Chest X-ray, PA view. Patient: 47 years old, sex M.
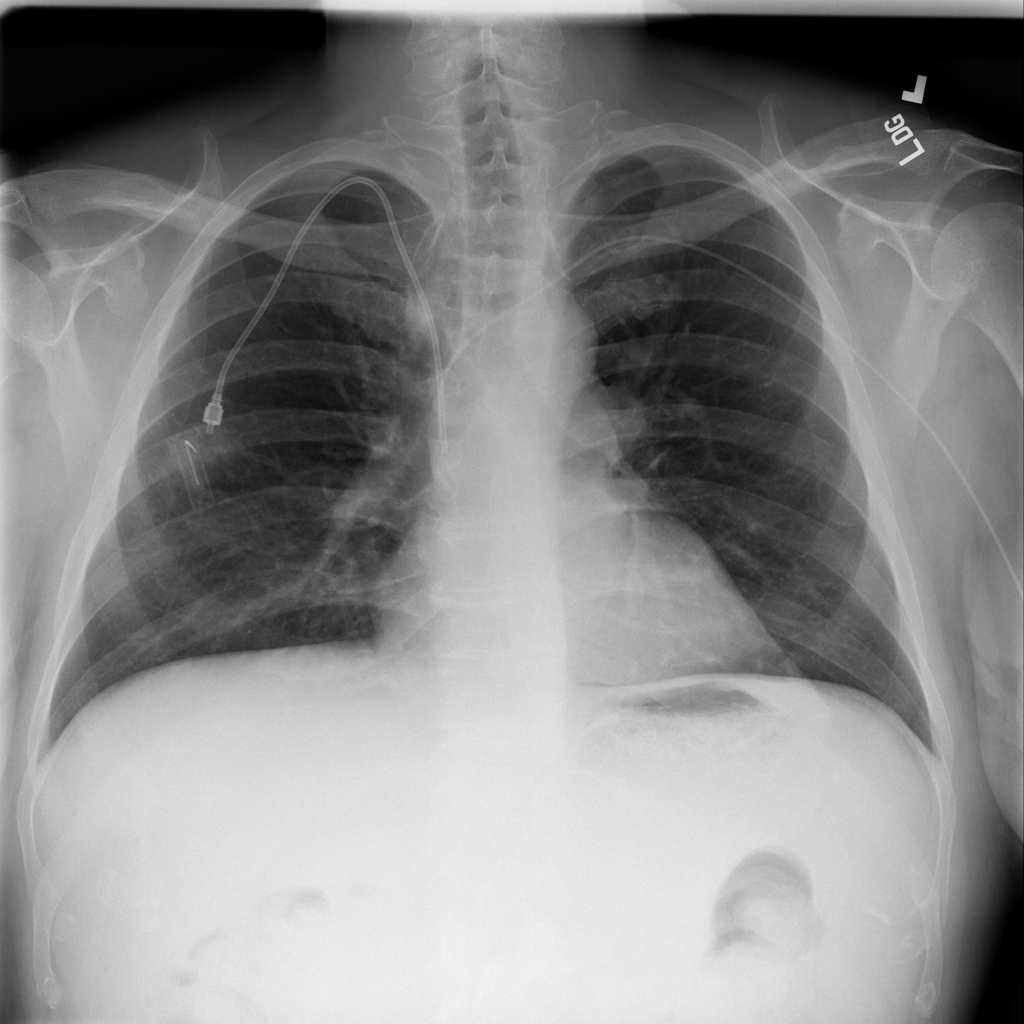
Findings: Infiltration